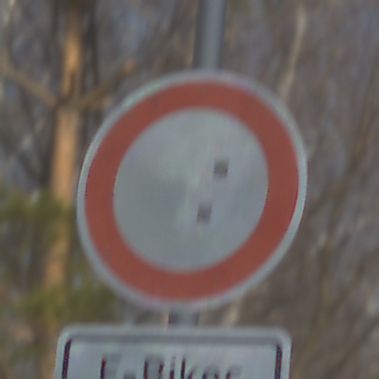
Verkehrszeichen: VerbotFahrzeugeAllerArt
Zusatzzeichen unten: BesondereFahrzeugeUndTransportgueter13
Umgebung: Outdoor, Suburban
Tageszeit: MorningAfternoon
Wetter: PartlyCloudy
Licht: Natural
Jahreszeit: NotSpecified
Kontrast: HighContrast